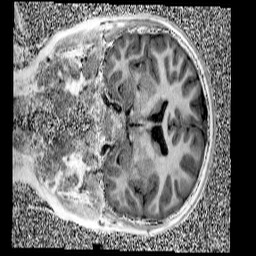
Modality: UNIT1
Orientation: coronal
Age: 10
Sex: male
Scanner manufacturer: siemens
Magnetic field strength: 3 T
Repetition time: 4 s
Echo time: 0.00299 s